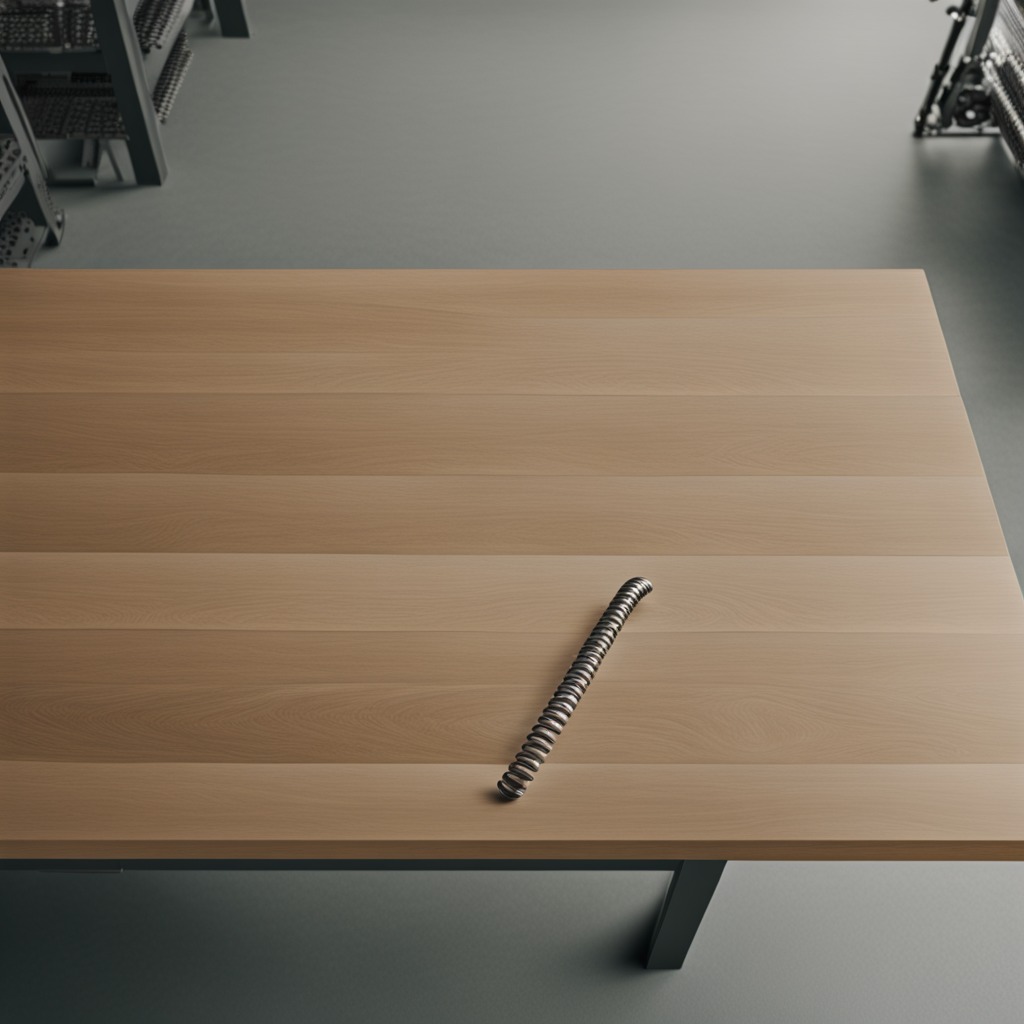
A coiled metal spring is lying on the workbench.